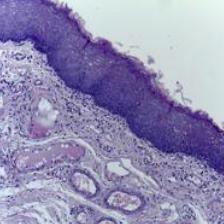
Diagnosis: Normal